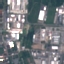
Label: Industrial